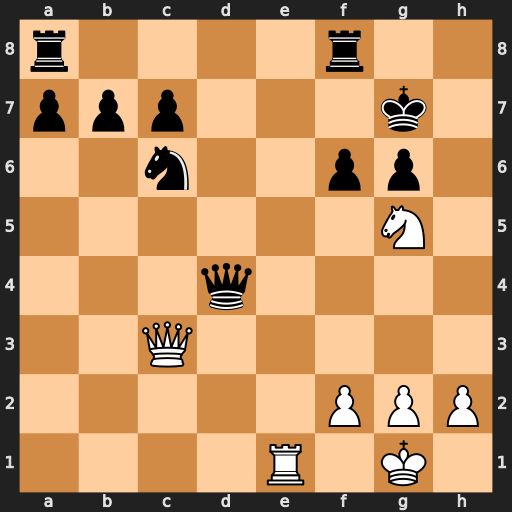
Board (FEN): r4r2/ppp3k1/2n2pp1/6N1/3q4/2Q5/5PPP/4R1K1
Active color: w
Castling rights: -
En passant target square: -
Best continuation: Ne6+ Kg8 Nxd4